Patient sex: M
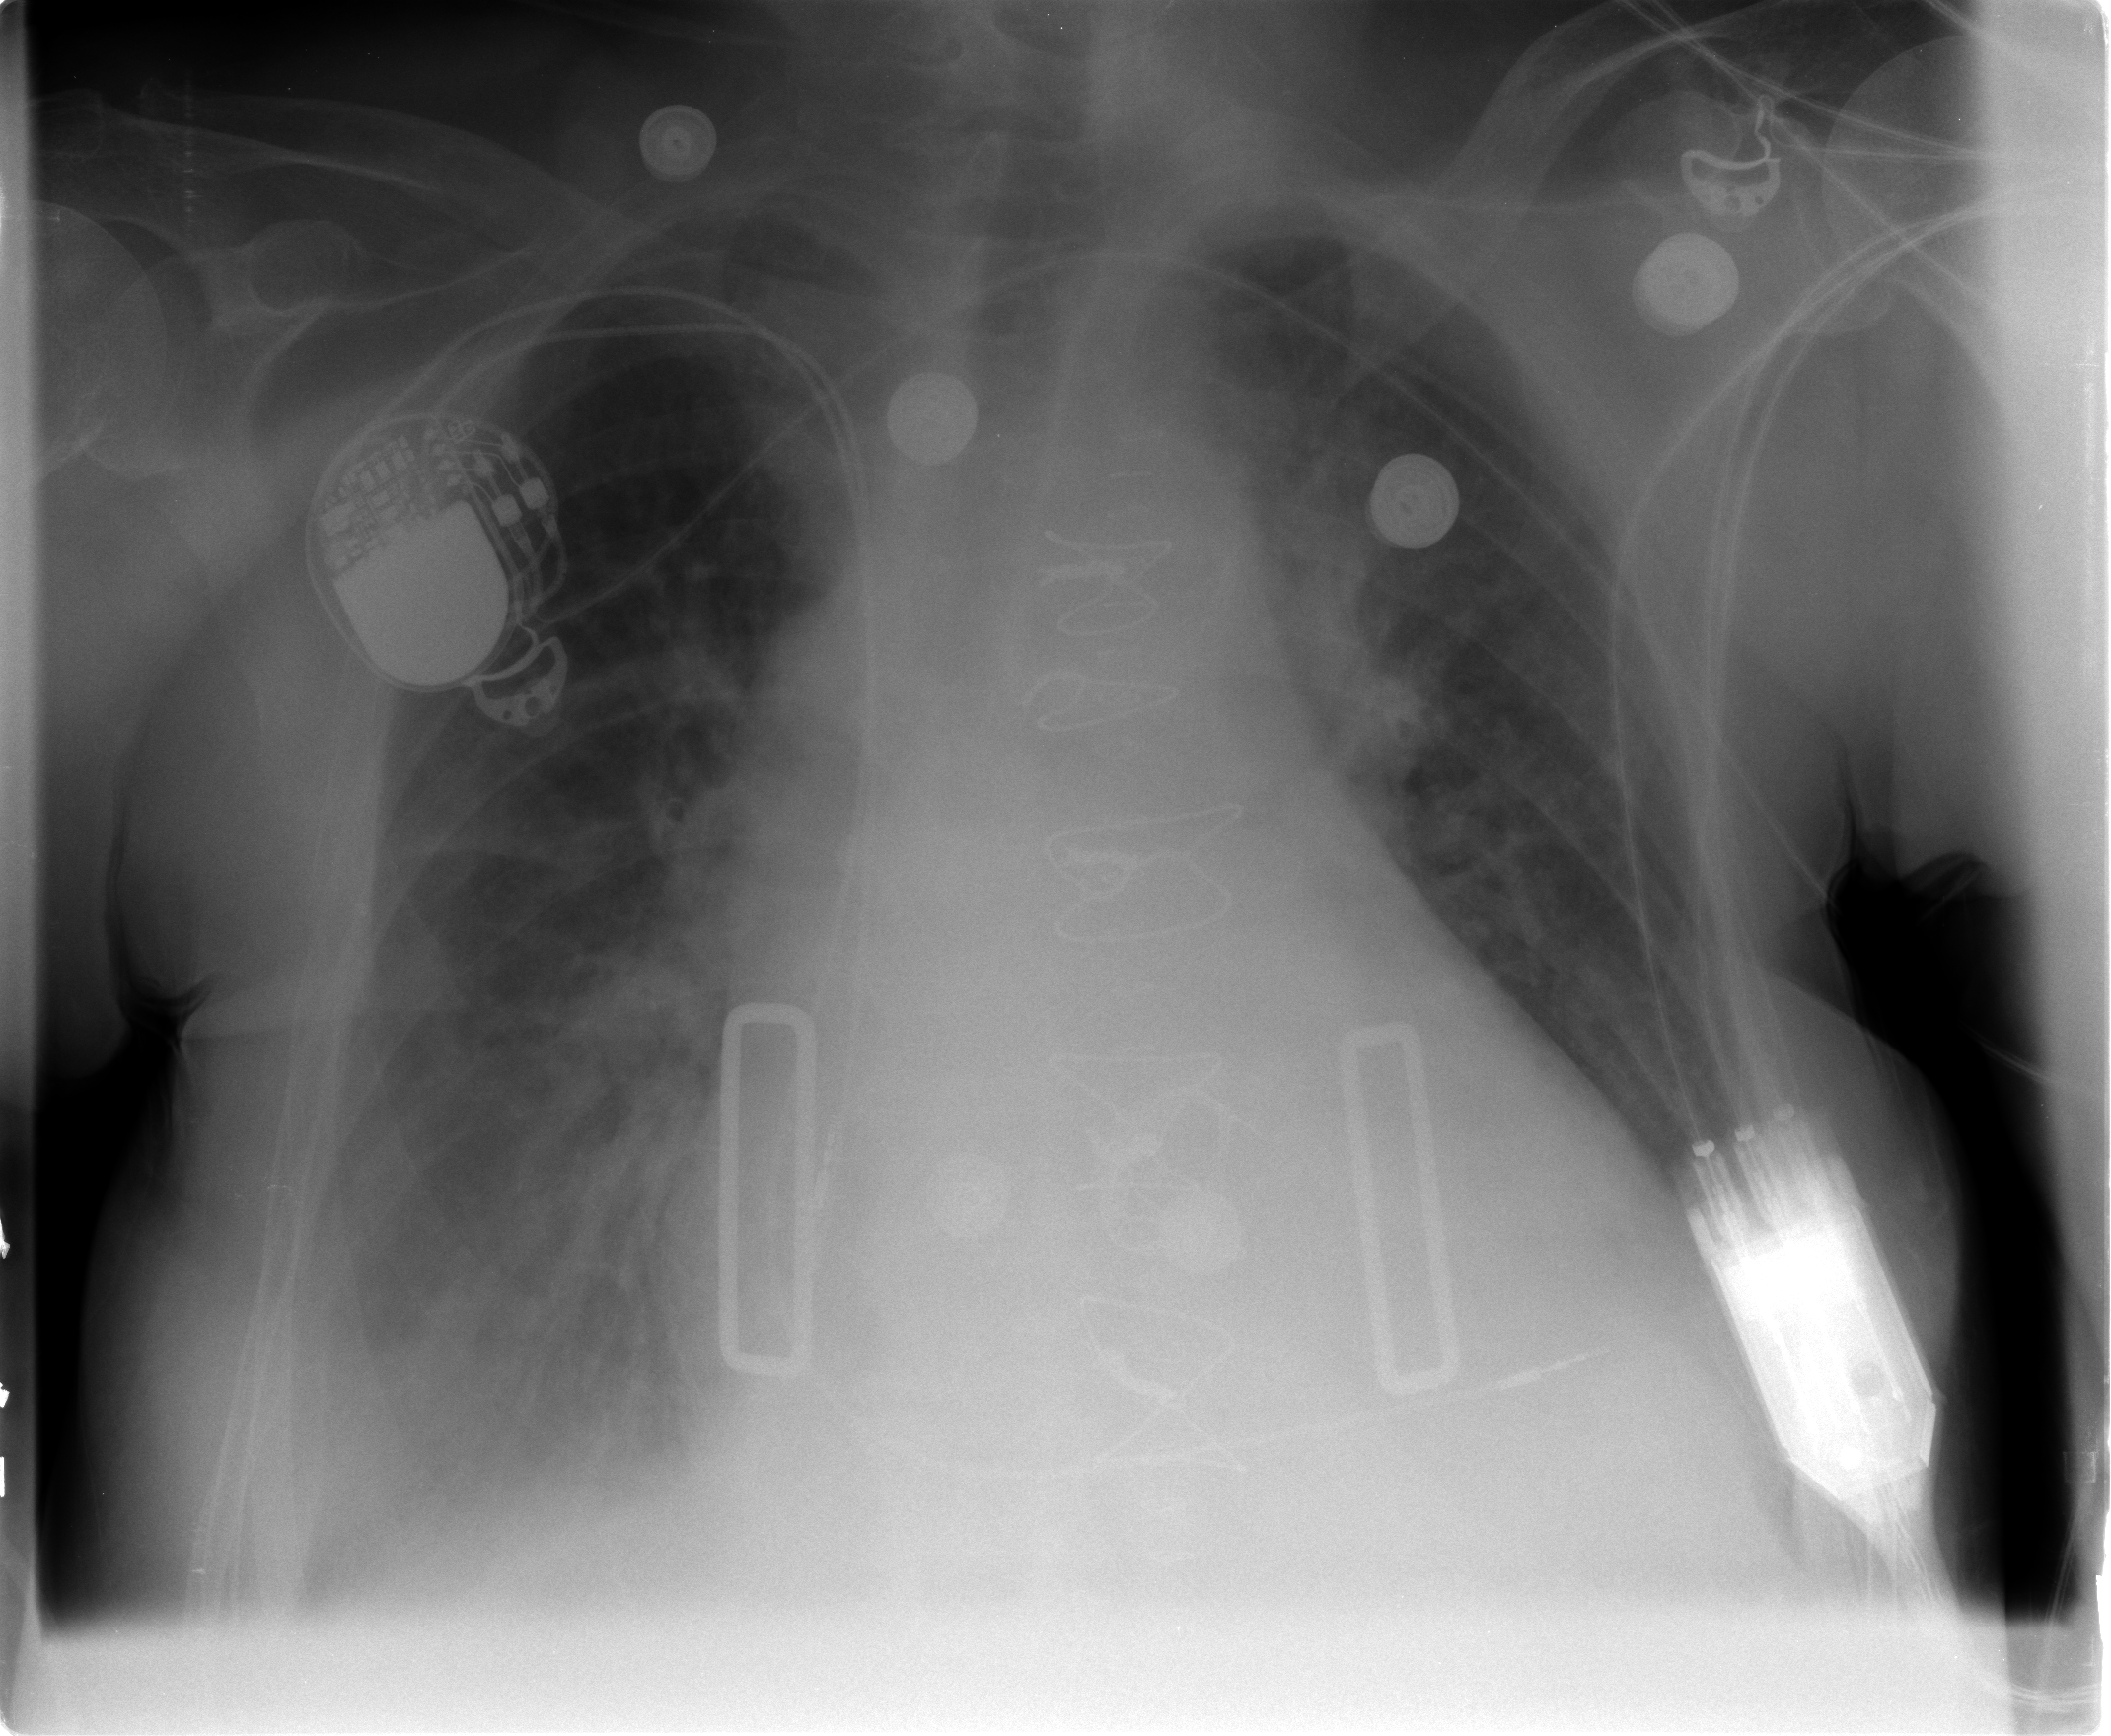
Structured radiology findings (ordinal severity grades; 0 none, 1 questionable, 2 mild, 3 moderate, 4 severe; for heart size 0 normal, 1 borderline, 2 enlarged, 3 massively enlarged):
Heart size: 3
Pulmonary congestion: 2
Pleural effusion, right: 2
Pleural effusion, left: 1
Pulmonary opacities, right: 1
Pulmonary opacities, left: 0
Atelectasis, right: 2
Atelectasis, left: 2